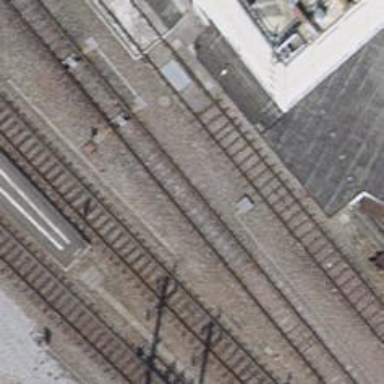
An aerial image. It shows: Railway switch.